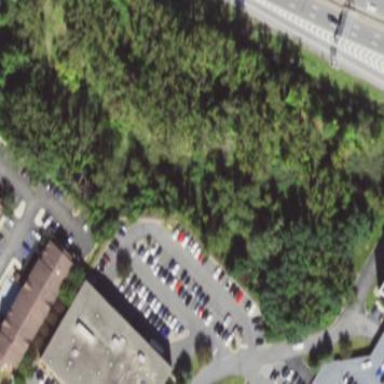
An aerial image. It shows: Parking area with surface.